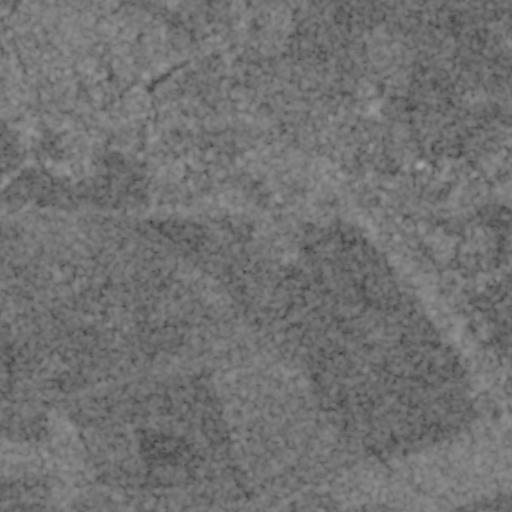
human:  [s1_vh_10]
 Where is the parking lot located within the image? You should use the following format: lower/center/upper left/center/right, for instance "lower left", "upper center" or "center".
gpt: The parking lot is located in the upper right of the image.
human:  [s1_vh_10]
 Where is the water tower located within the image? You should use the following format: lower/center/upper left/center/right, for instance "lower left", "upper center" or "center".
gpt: The water tower is located in the upper left of the image.
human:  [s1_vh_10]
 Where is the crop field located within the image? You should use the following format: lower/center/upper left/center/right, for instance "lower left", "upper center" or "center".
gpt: There is no crop field in the image.

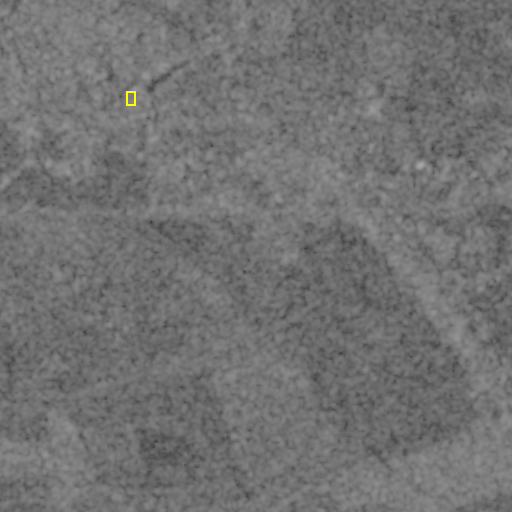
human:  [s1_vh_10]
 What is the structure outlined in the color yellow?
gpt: The structure outlined in yellow is a park.
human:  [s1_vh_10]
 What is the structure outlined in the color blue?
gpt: There is no blue outline.